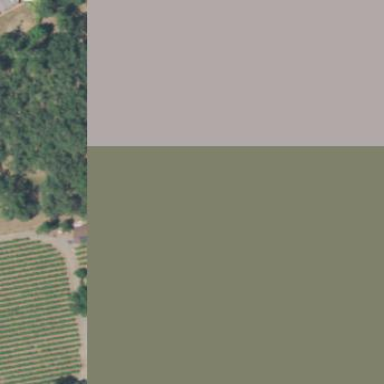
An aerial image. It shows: Vineyard growing grapes.